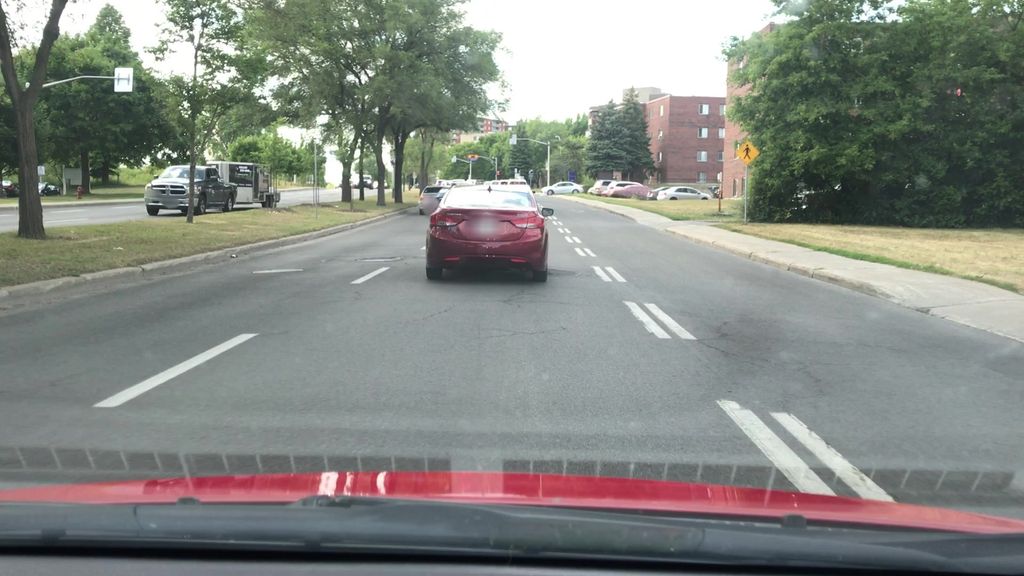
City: montreal